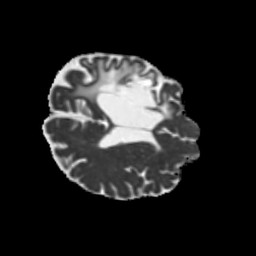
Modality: MD
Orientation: axial
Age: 57
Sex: male
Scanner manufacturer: siemens
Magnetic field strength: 3 T
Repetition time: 5.25 s
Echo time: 0.08 s